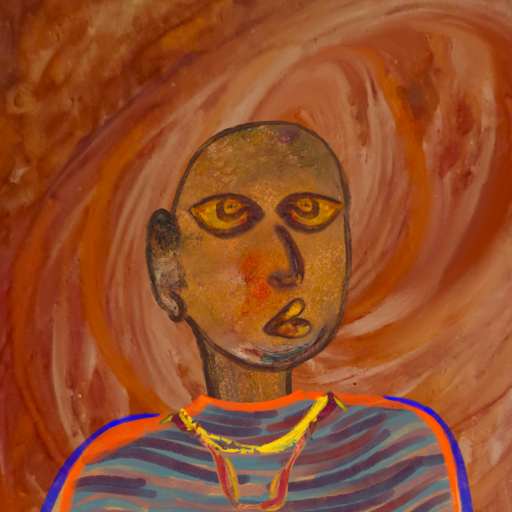
Background: Pious_Lady, Head And Neck Side: Pipe, Face Side: Comrade, Bust: Experience, Hair Side: Blank, Head Accessory: Blank, Second Necklace: Gypsy_Mother_1, Necklace: Irani_1, Baby: Blank